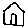
Label: house